Field crop: tomato
Growth stage: 2
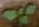
Species: solanum